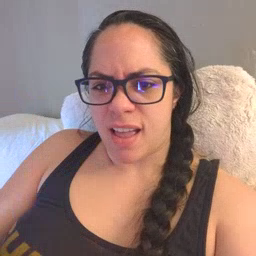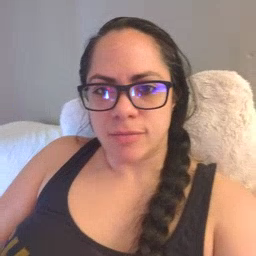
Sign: sad